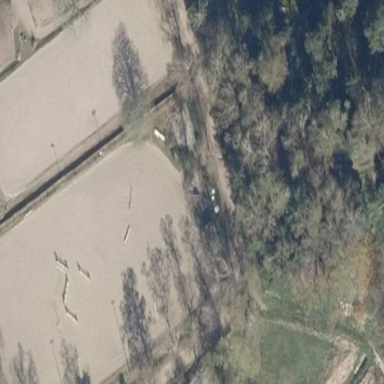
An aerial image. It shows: Equestrian pitch used for leisure and sports activities.